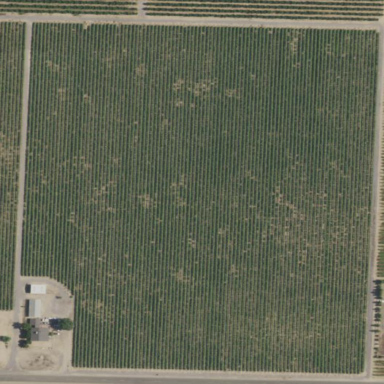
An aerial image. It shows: Vineyard with grape crops.